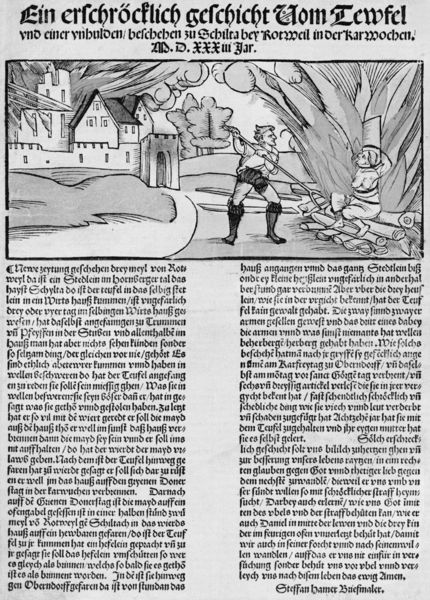
Titel: Ein erschröcklich geschicht Vom Tewfel
Künstler: Stefan Hamer
Standort: Zürich.
Institution: Wickiana
Schlagwörter: baum, feuer, mann, nackt, bäume, landschaft, stadt, busen, frau, holz, schwarz, zeichnung, gras, haus, schloss, weg, geschichte, henker, mensch, mord, rahmen, bild, häuser, qualm, rauch, blatt, stock, holzschnitt, schrift, fassade, zwei, dorf, giebel, mauer, grafik, graphik, spalten, brand, balken, deutsch, jahreszahl, tor, buch, burg, kloster, flammen, lodern, druck, radierung, stich, titel, seite, illustration, text, verbrecher, zeitung, überschrift, worte, stiefel, buchseite, stadttor, teufel, mittelalter, märchen, stange, kupferstich, brandt, miniatur, fraktur, bur, hexe, anzünden, verbrennung, wörter, schrecklich, folter, gefesselt, hexenverbrennung, textspalten, typenschrift, verbrennen, zündeln, scheiterhaufen, verurteilung, scan, blattt, hexenhammer, schwift, ein erschröcklich geschicht vom teufel, eine schreckliche geschichte